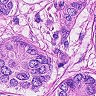
Metastatic tissue present: yes